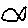
Label: fish